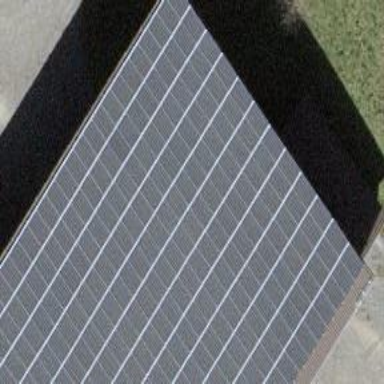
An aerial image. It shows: Solar power generator.